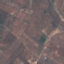
Land use / land cover class: PermanentCrop